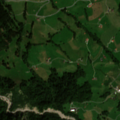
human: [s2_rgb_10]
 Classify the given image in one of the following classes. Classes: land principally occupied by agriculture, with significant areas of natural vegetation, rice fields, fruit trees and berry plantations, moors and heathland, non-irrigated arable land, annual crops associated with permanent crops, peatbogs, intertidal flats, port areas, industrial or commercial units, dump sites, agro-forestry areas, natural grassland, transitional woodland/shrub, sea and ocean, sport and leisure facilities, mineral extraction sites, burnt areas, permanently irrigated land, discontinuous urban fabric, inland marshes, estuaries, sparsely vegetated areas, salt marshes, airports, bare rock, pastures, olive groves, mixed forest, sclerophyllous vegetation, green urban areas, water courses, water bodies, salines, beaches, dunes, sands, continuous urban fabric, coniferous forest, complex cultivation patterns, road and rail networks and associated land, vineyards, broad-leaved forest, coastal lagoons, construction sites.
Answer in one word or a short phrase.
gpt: pastures, complex cultivation patterns, coniferous forest, mixed forest